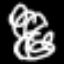
Label: squiggle